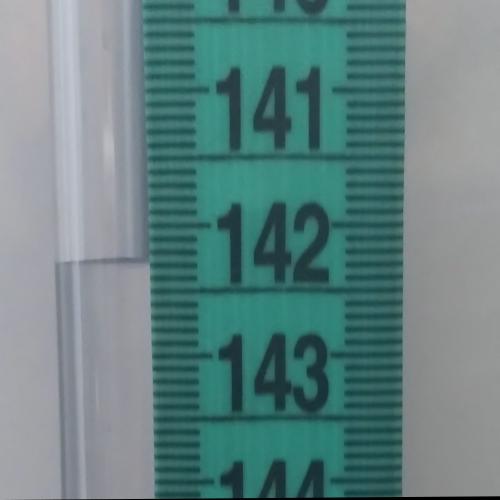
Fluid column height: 142.3 cm